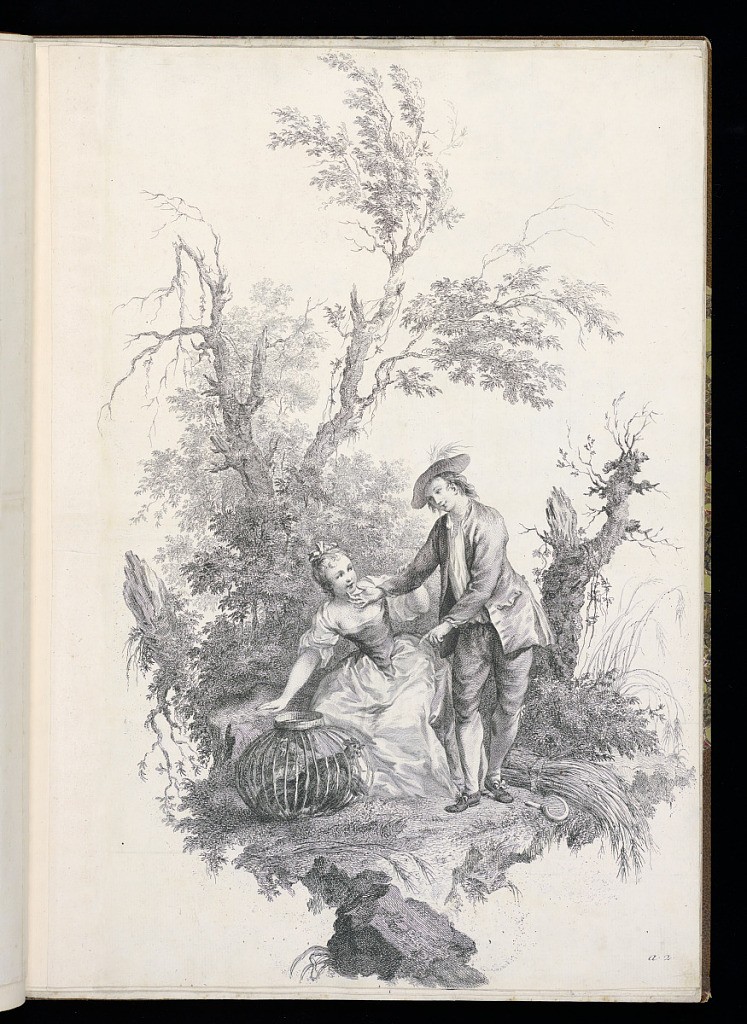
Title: Allegory of the Four Seasons - Summer
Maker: Jacopo Amigoni, Italian, 1682–1752
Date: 1739-1752
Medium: Etching and engraving on laid paper
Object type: Bound print
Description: Vignette of a man and a woman in a landscape. The woman leans against a ground near a cage of roosters. The man stands above her, holding her chin in his right hand and pointing to the roosters with his left. Behind him is a bushel of gathered wheat and a small scythe. The plate is trimmed and only the plate number is visible.